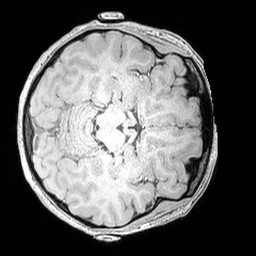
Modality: MP2RAGE
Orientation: axial
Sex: female
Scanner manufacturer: siemens
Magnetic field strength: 3 T
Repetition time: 5 s
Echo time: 0.00292 s